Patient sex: M
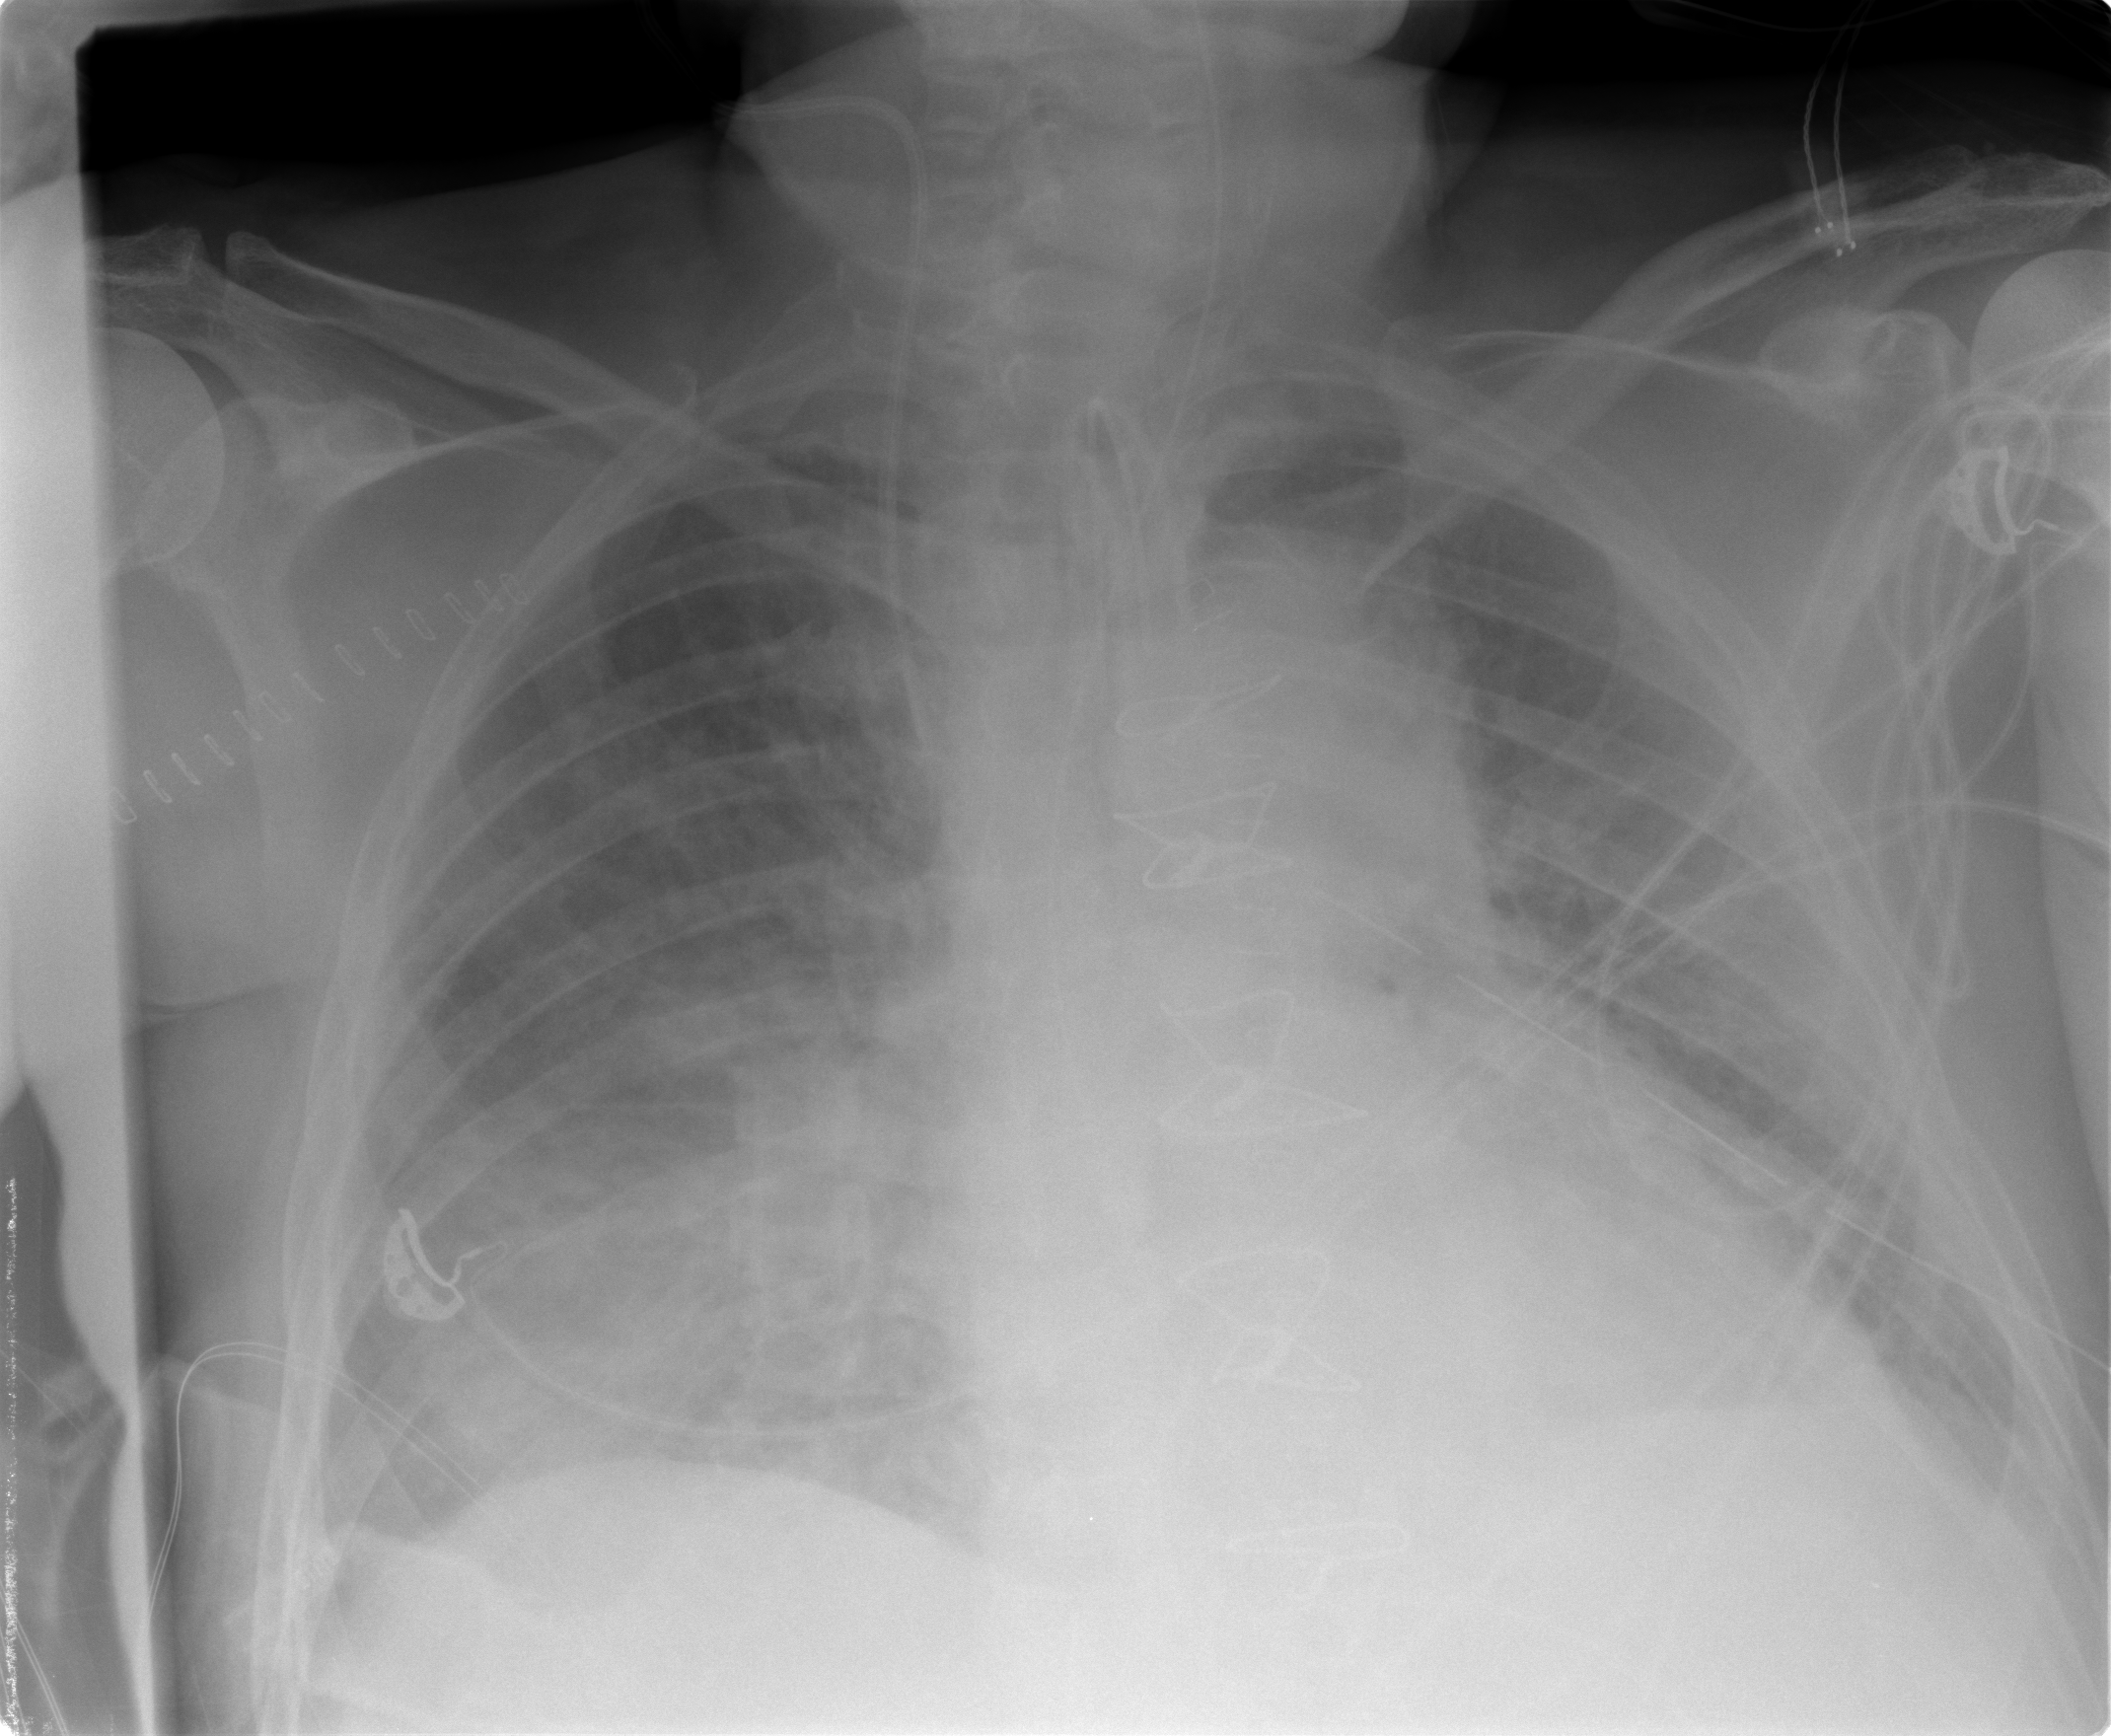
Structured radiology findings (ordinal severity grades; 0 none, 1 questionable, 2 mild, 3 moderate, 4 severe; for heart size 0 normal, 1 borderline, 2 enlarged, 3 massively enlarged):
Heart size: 2
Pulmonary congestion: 3
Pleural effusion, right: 2
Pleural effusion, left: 2
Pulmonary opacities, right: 3
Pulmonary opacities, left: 2
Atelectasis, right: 2
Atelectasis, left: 2